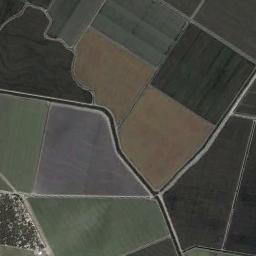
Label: rectangular_farmland